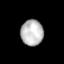
Tissue: lung
Cell type: Others
Senescence score: 0.2022
Nuclear area (px): 569
Mean DAPI intensity: 187.104